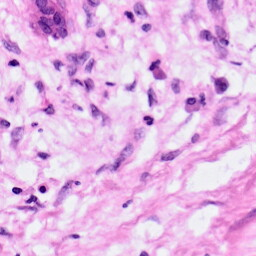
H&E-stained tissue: Pancreatic